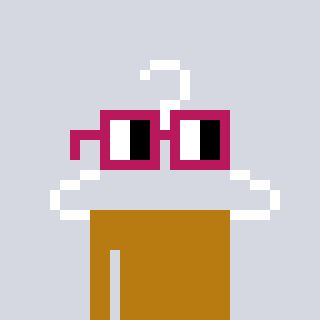
a pixel art character with square dark red glasses, a hanger-shaped head and a gold-colored body on a cool background